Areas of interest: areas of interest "Wenzhou Timber Market"
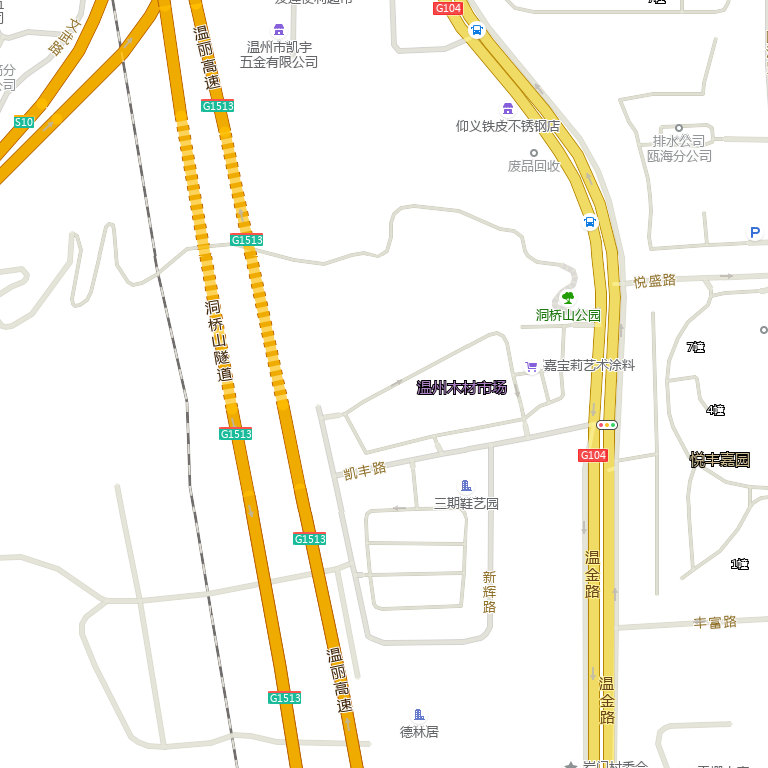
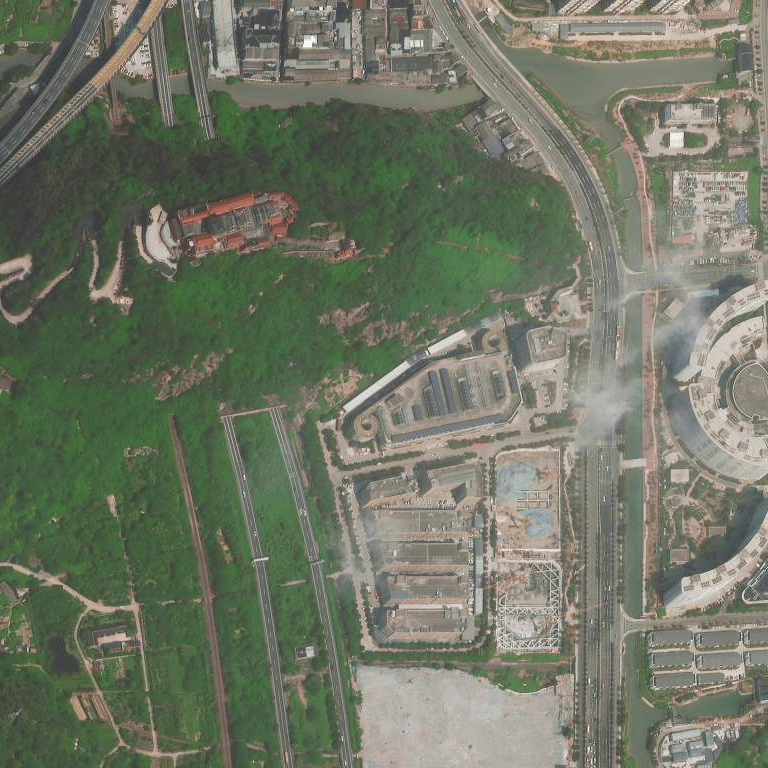